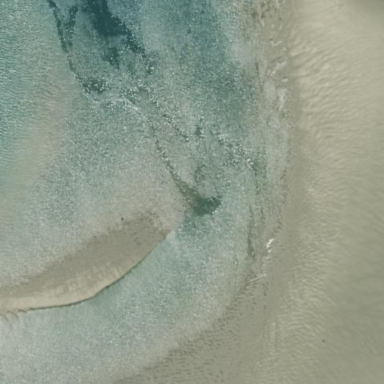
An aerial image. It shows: Beautiful reef in its natural state.